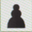
Piece: bP